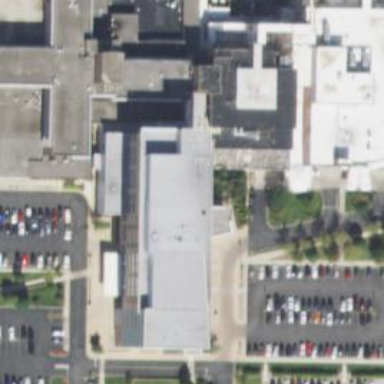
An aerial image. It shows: Healthcare facility identified as hospital.